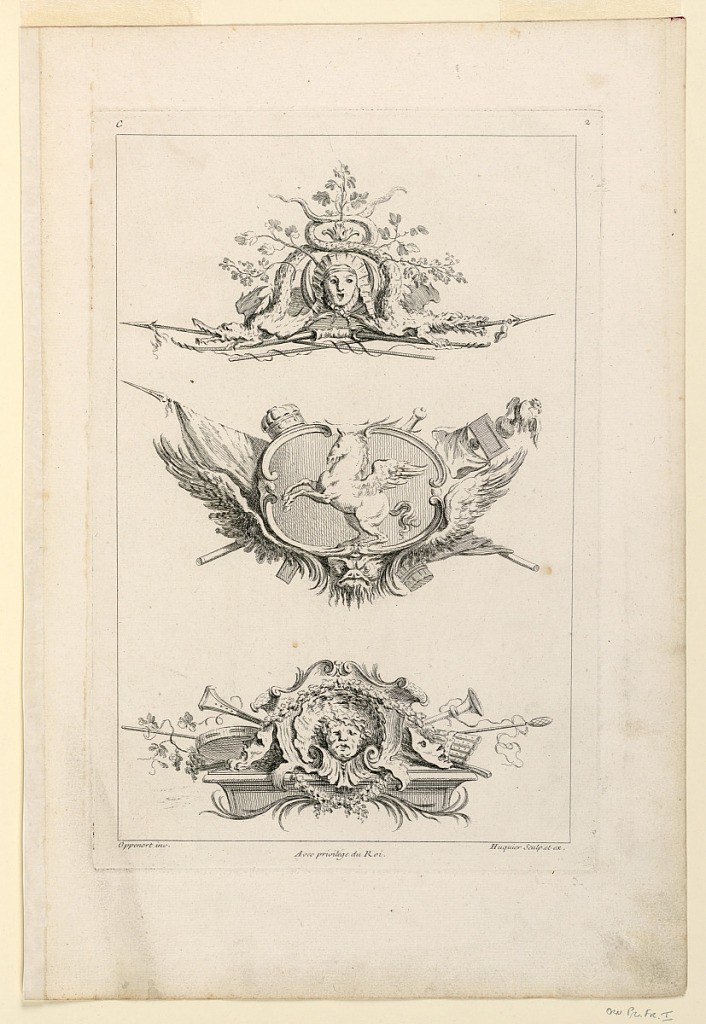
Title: Page Two from "Toisieme Livre Contenant Des Frises ou Paneaux en Longueur Inventés Par G. M. Oppenort Architecte du Roi et Gravés par Huquier"
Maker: Gilles-Marie Oppenord, French, 1672–1742
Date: after 1751
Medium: Etching on paper
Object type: Print
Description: Three trophy-like compositions in sequence. The upper one: a female mask surrounded by two dragons, leaves, spears. Second: Pegasus depicted on a shield which is set against banners. Third: a cartouche-masque with musical trophies on a console. Inscribed, upper left: "C"; upper right: "2"; lower left: "Oppenort inv."; lower right: "Huquier sculp. et ex." center: "Avec privilege du Roi".